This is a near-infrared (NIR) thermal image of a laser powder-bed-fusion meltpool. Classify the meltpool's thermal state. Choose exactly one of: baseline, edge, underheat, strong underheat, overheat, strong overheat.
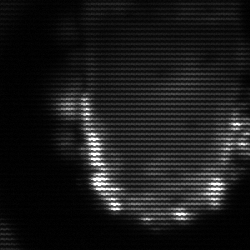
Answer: baseline